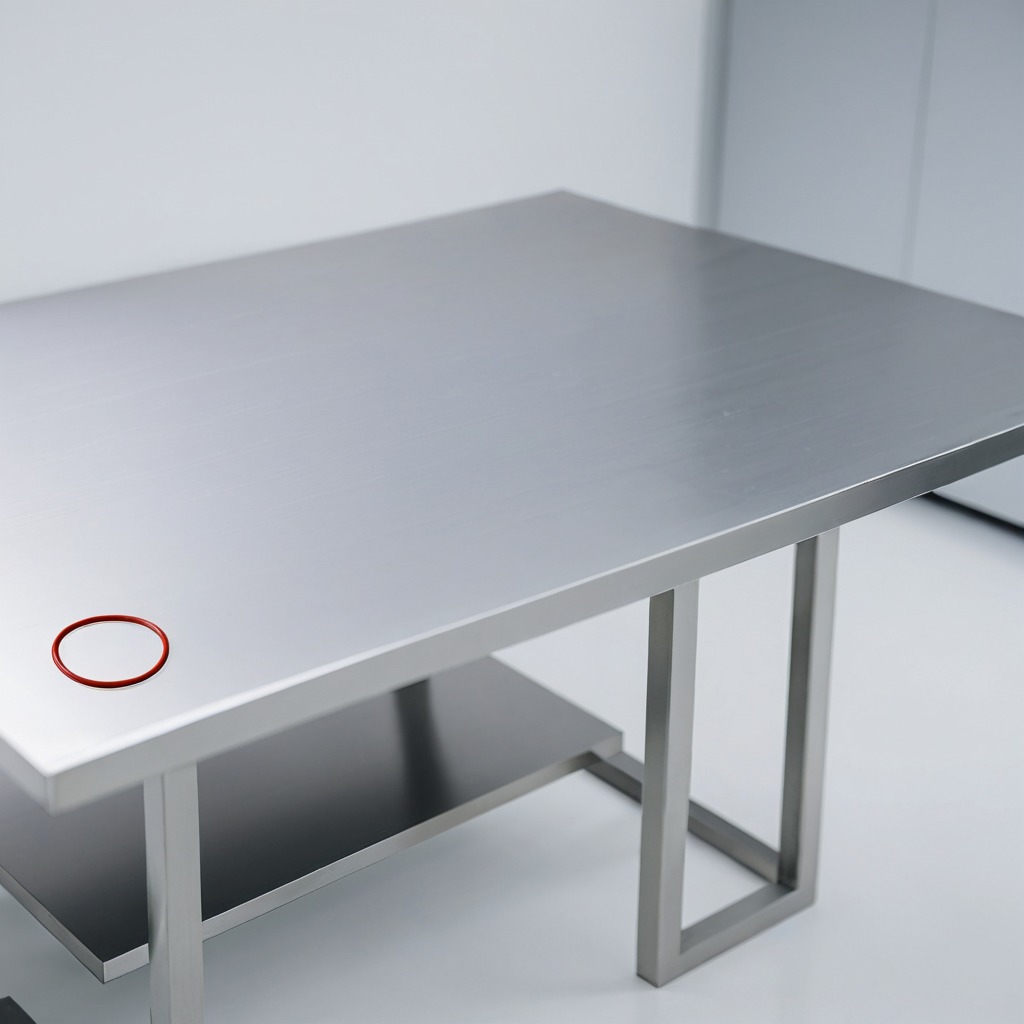
A rubber O-ring is lying on a stainless steel table in a high-end prototyping lab.